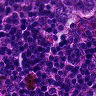
Metastatic tissue present: no